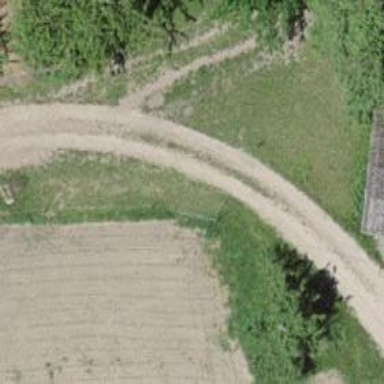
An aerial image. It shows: Gravel track with grade 2 tracktype.